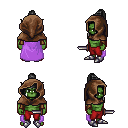
a pixel art fantasy rpg character, male body template, orc, green skin, lavender cape, red pants, gray short topknot hairstyle, cloth hood, cloth bracers, metal boots, dagger, four views (front, back, left, right), 2x2 character sprite sheet, small pixel art, hard edges, no anti-aliasing